Field crop: maize
Growth stage: 2
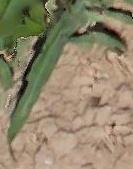
Species: maize